Question: I try to load the values from JSON response into list , its not showing any values.Here my
JSON request
'''
http://117.218.59.157:8080/WishList/ShowItems/userID=1
GET method
'''

Here my list code
'''
Ext.regModel('Filiale', {
fields: ['itemID', 'itemName', 'itemImage'],
});
var tab= Ext.create('Ext.List', {
width: 320,
height: 290,
model: 'Filiale',
store: {
fields: ['itemName','itemImage'],
proxy: {
type: 'ajax',
method: 'GET',
url : 'http://117.218.59.157:8080/WishList/ShowItems/userID=1',
reader: {
type: 'json'
}
}
},
itemTpl: '<img src="{itemImage}" width="35" heigh="35"></img><span>&nbsp&nbsp&nbsp{itemName}'
});
'''
I think problem with the syntax in list.Can any one please help me to solve
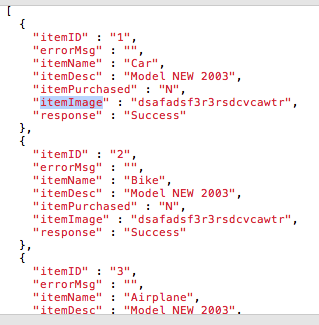
Answer: you had forgotten to set 'root' property of the JSON 'reader'. Therefore, the list component doesn't know where will start! You should return root property with JSON list like below:
'''
{"items":
[{
"itemID": "1",
"errorMsg": "",
"itemName": "Airplane",
"itemDesc": "Model NEW 2003"
},
{
"itemID": "2",
"errorMsg": "",
"itemName": "Bike",
"itemDesc": "Model NEW 2003"
}
]
}
'''
Also make sure to set 'idProperty' of JSON reader!
'''
proxy: {
type: 'ajax',
url: 'http://117.218.59.157:8080/WishList/ShowItems/userID=1',
method: 'GET'
},
reader: {
type: 'json',
root: 'items',
idProperty: 'itemID'
}
'''
Also, you didn't set model column types! Define model like below:
'''
Ext.define('Filiale', {
extend: 'Ext.data.Model',
fields: [
{name: 'itemID', type: 'int'},
{name: 'itemName', type: 'string'},
{....}
]
'''
});